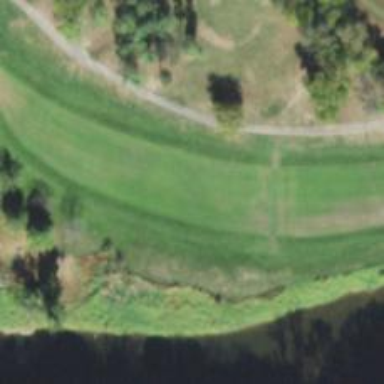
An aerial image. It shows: Golf hole.